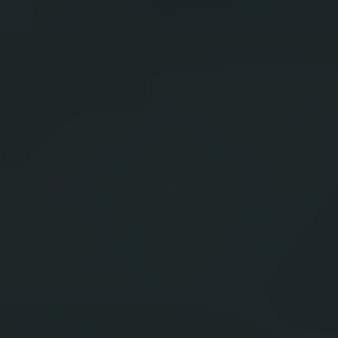
Label: other